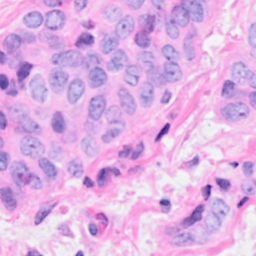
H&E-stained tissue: Breast